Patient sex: F
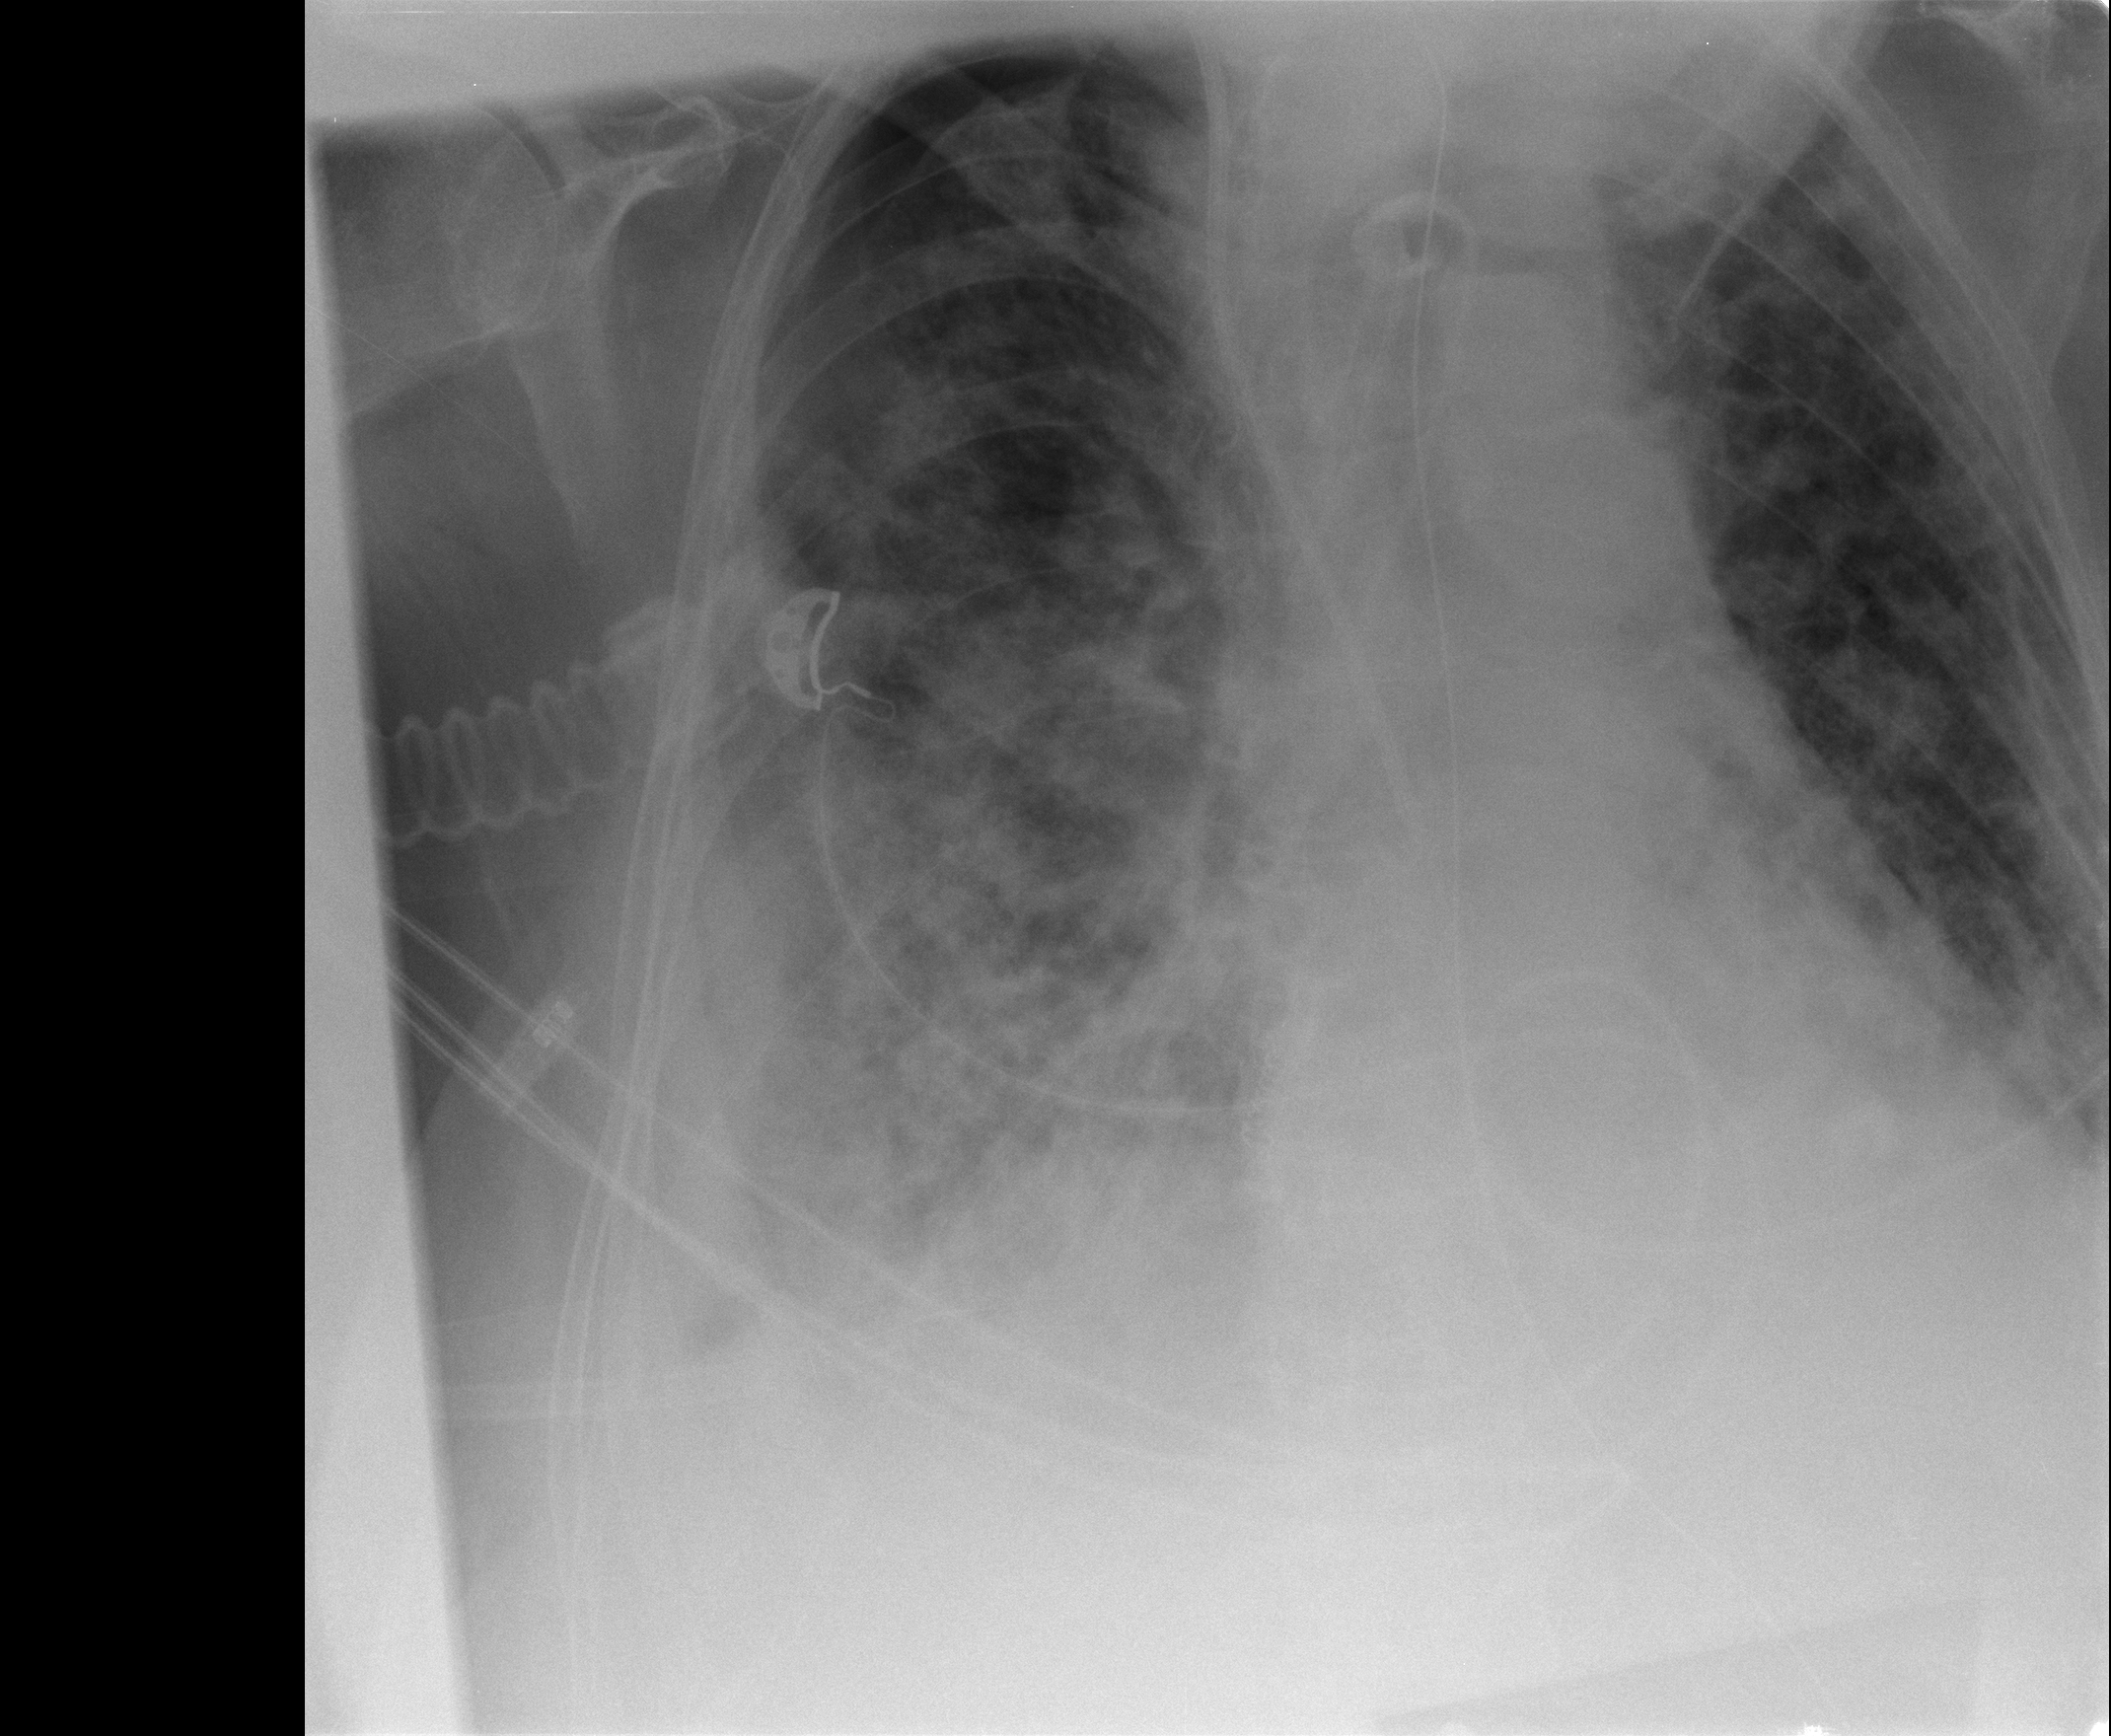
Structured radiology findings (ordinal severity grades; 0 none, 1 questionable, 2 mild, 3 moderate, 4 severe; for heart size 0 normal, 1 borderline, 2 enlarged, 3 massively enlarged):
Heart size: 0
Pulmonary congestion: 2
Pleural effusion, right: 0
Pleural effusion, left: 2
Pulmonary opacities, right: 3
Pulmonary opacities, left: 3
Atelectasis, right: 3
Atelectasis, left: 3